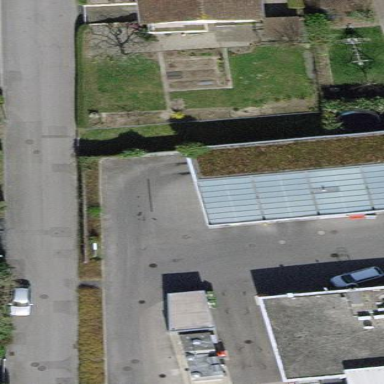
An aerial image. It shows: Car wash facility.